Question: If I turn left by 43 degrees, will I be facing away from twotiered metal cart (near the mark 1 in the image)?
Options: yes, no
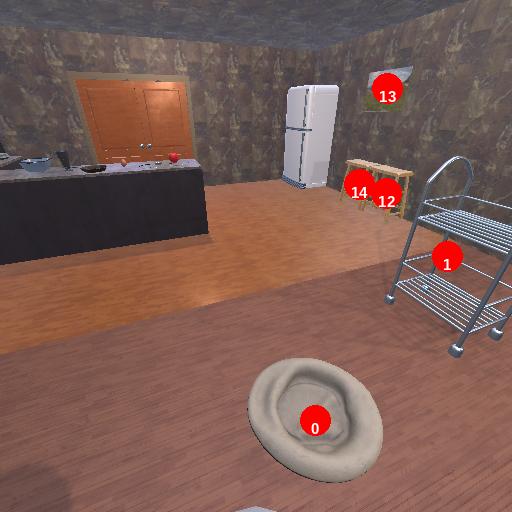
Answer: yes